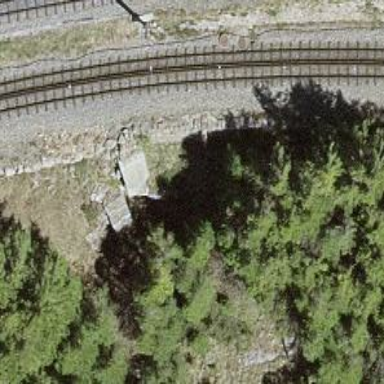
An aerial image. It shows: Retaining wall.